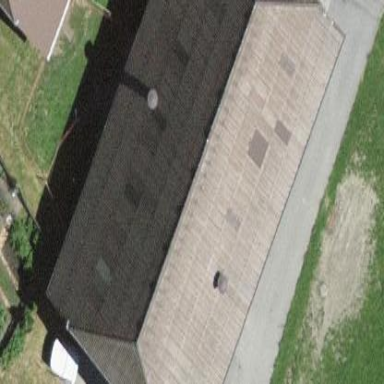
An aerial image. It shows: Barn.